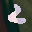
Label: 2